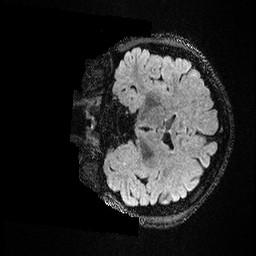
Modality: FLAIR
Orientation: coronal
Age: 24
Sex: female
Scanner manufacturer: ge
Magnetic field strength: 3 T
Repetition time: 4.802 s
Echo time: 0.1171 s